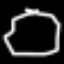
Label: octagon